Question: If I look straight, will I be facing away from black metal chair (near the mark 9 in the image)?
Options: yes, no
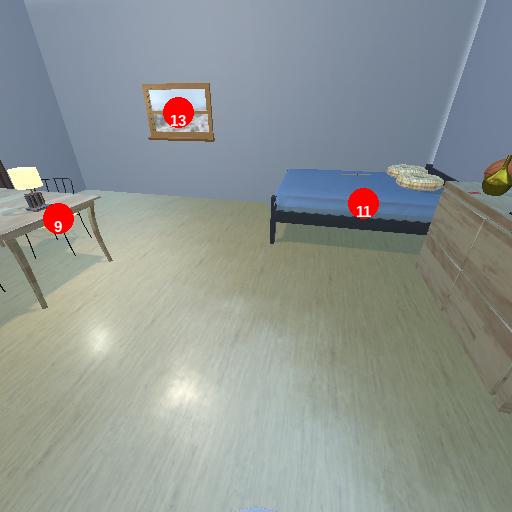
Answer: yes